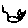
Label: cat